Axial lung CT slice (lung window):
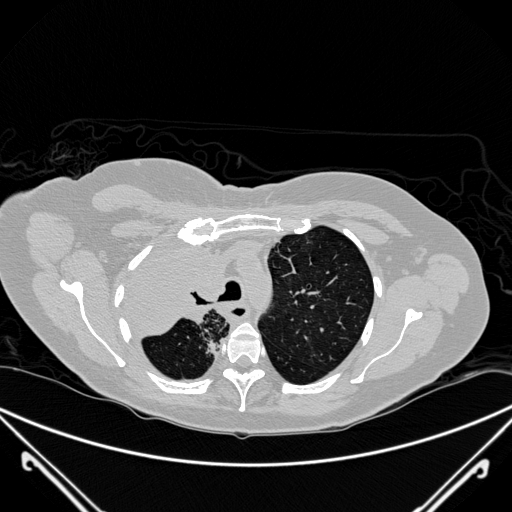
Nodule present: no